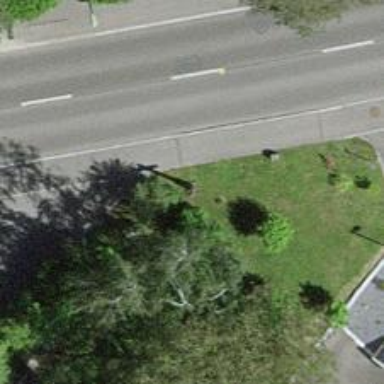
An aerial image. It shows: Wayside cross with historic significance.